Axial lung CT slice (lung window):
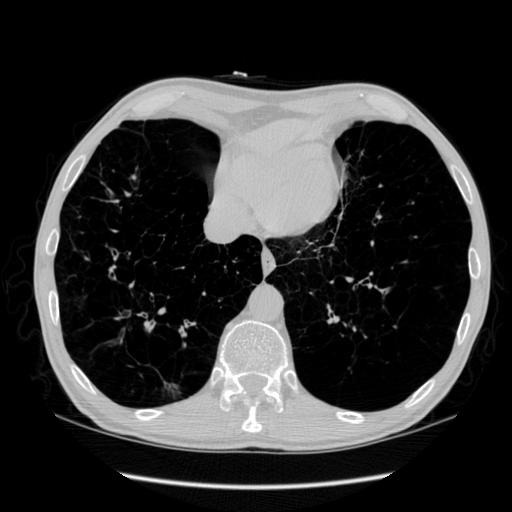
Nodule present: no